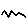
Label: zigzag